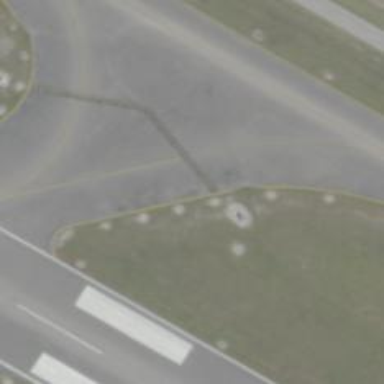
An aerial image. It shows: View of taxiway at the airport.